Question: I'm trying to connect to Informix database using sample code from <URL>
I'm using IBM.Data.Informix.dll version 9.7.4.4
I get an error: "argument is not correct": This is my code:
'''
static void Main(string[] args)
{
MakeConnection("PLPC06", "9090", "TestServer", "clients", "informix", "Password");
}
public static void MakeConnection(string HOST, string SERVICENUM, string SERVER, string DATABASE, string USER, string PASSWORD)
{
string ConnectionString = "Host=" + HOST + "; " +
"Service=" + SERVICENUM + "; " +
"Server=" + SERVER + "; " +
"Database=" + DATABASE + "; " +
"User Id=" + USER + "; " +
"Password=" + PASSWORD + "; ";
//Can add other DB parameters here like DELIMIDENT, DB_LOCALE etc
//Full list in Client SDK's .Net Provider Reference Guide p 3:13
IfxConnection conn = new IfxConnection();
conn.ConnectionString = ConnectionString;
try
{
conn.Open();
Console.WriteLine("Made connection!");
}
catch (IfxException ex)
{
Console.WriteLine("Problem with connection attempt: " + ex.Message);
}
Console.ReadLine();
}
'''
This settings works on RazorSQL to connect:

Please help!
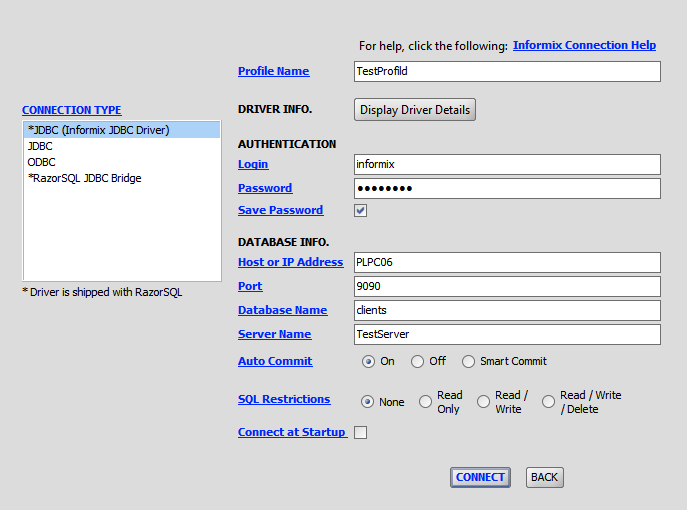
Answer: I have had installed 64 bit version of IBM tools. Removing everything and installed 32 bit version helps.